The plot is a Hilbert-envelope spectrum of a rotating bearing's acceleration signal, annotated with the bearing's characteristic defect frequencies. Classify the bearing condition as one of: normal, inner_race, outer_race, ball.
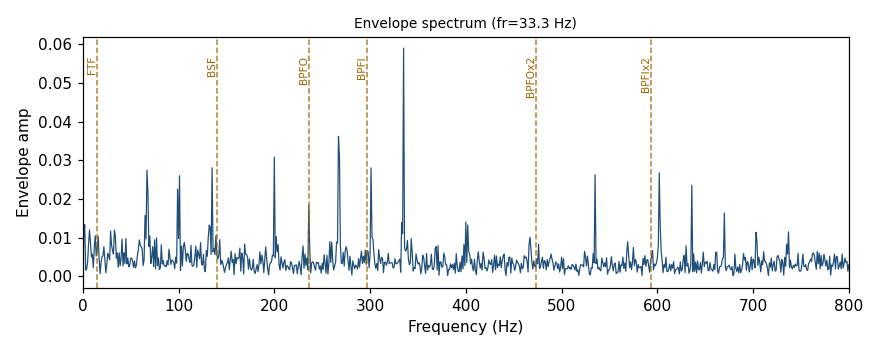
Answer: inner_race